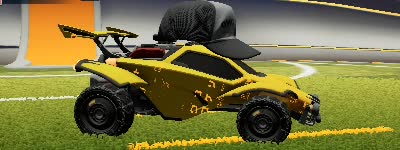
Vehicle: octane